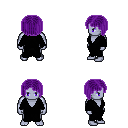
a pixel art fantasy rpg character, male body template, dark elf, purple skin, black robe, white pants, purple pageboy hairstyle, four views (front, back, left, right), 2x2 character sprite sheet, small pixel art, hard edges, no anti-aliasing